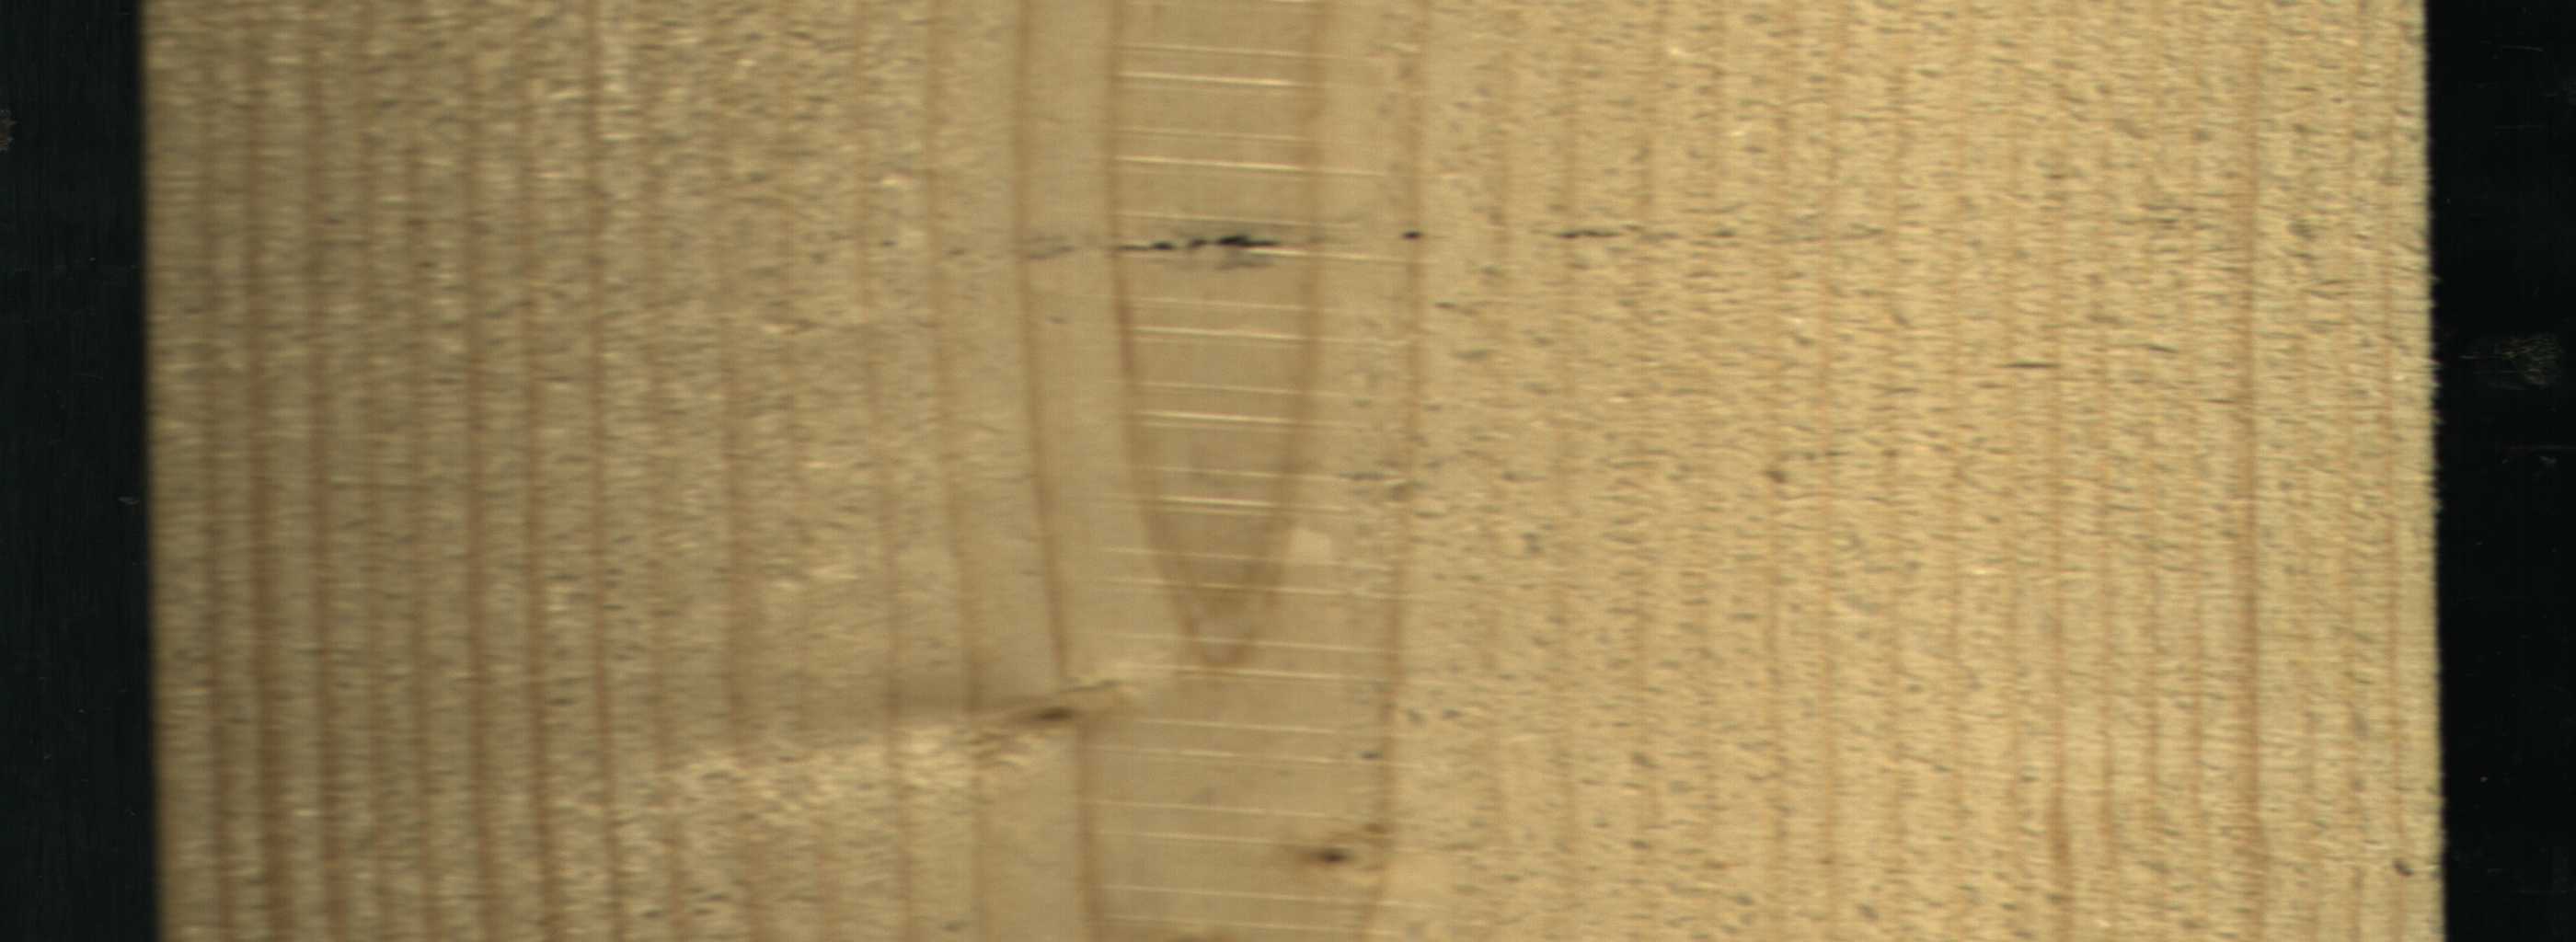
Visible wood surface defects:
Live_Knot